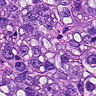
Metastatic tissue present: yes